Question: In Android Studio while adding TextView to the layout xml file, it is very convenient to use "Extract String Resource" to add string name to strings.xml. But somehow its not appearing in the popup whether I click or press Alt + Enter (Windows 8 OS).
Is there anything I need to get that popup back?
Here is the screenshot of what the popup looks like now.

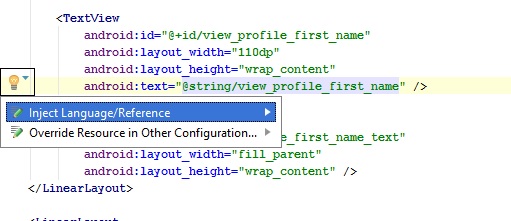
Answer: Preform the action when the attribute is the value you want the string to be, or a string reference that doesn't exist, for example:
'''
android:text="oh hi!"
'''
or
'''
android:text="@string/this_doesnt_exist_yet"
'''